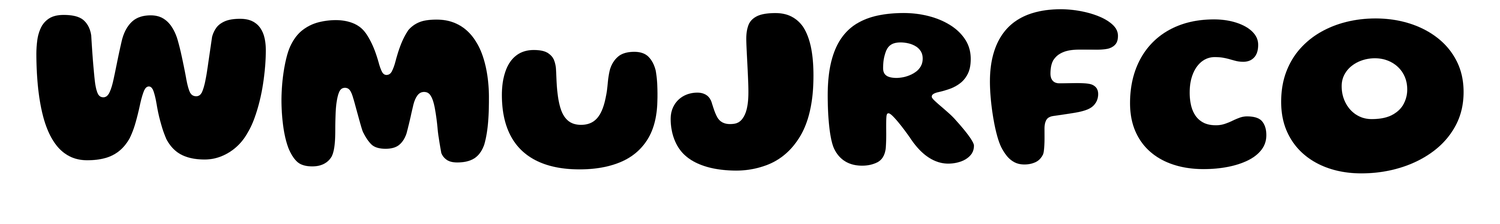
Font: Gluten_Bold